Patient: sex F, age 82
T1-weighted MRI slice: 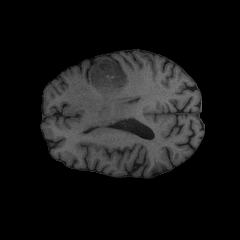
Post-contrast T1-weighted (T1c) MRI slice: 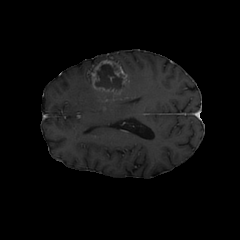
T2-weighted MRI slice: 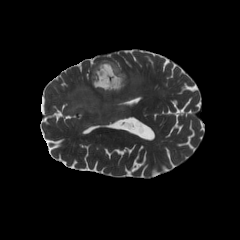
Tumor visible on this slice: yes
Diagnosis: Glioblastoma, IDH-wildtype
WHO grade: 4